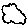
Label: cloud